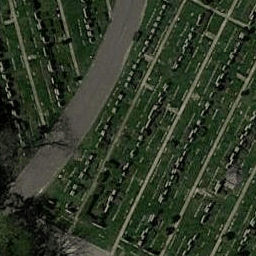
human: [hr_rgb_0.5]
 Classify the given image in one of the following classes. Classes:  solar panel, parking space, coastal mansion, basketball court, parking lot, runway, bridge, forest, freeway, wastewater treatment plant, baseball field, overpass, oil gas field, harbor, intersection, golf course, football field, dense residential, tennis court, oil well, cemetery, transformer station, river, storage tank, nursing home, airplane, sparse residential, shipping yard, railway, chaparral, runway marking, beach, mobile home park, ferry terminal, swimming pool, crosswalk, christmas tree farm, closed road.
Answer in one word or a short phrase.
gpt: cemetery